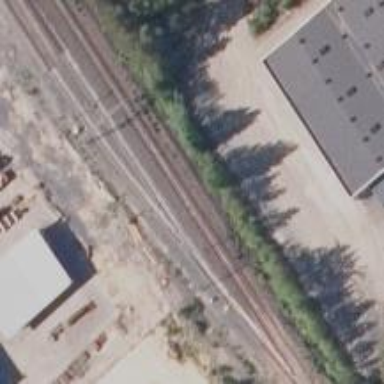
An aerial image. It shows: Rail siding with electrified contact lines for trains.